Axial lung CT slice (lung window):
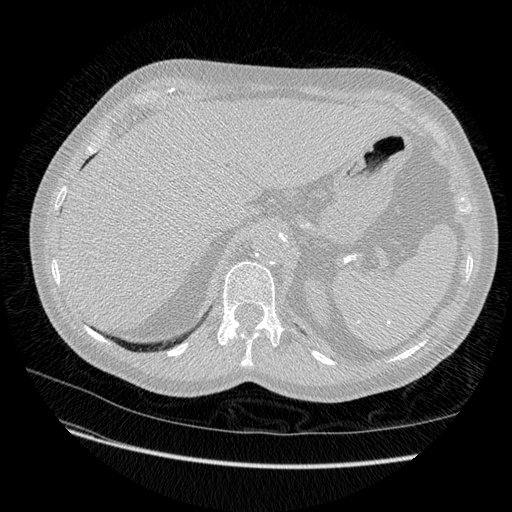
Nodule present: no